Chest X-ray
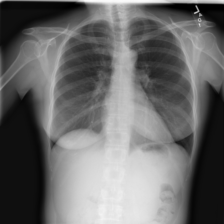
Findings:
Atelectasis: negative
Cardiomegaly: negative
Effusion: negative
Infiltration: negative
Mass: negative
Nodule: negative
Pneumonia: negative
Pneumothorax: negative
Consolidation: negative
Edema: negative
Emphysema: negative
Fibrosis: negative
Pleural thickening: negative
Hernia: negative